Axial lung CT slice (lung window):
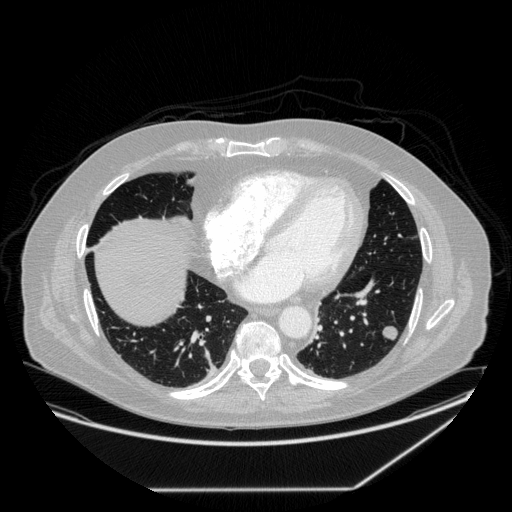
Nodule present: yes
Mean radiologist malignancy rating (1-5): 3.75